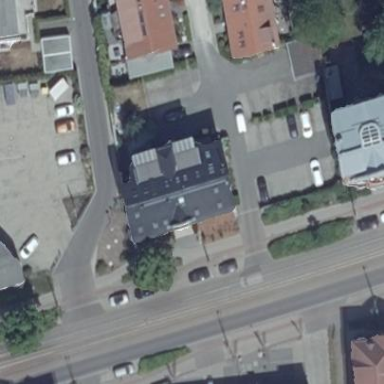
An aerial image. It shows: Beige apartment building with gabled roof covered in gray roof tiles.